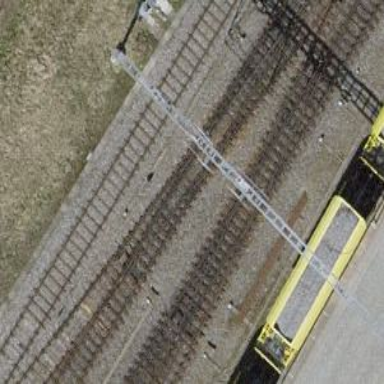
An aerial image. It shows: Railway switch.